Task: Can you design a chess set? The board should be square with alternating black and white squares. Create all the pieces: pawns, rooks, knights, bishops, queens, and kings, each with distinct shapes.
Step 1847:
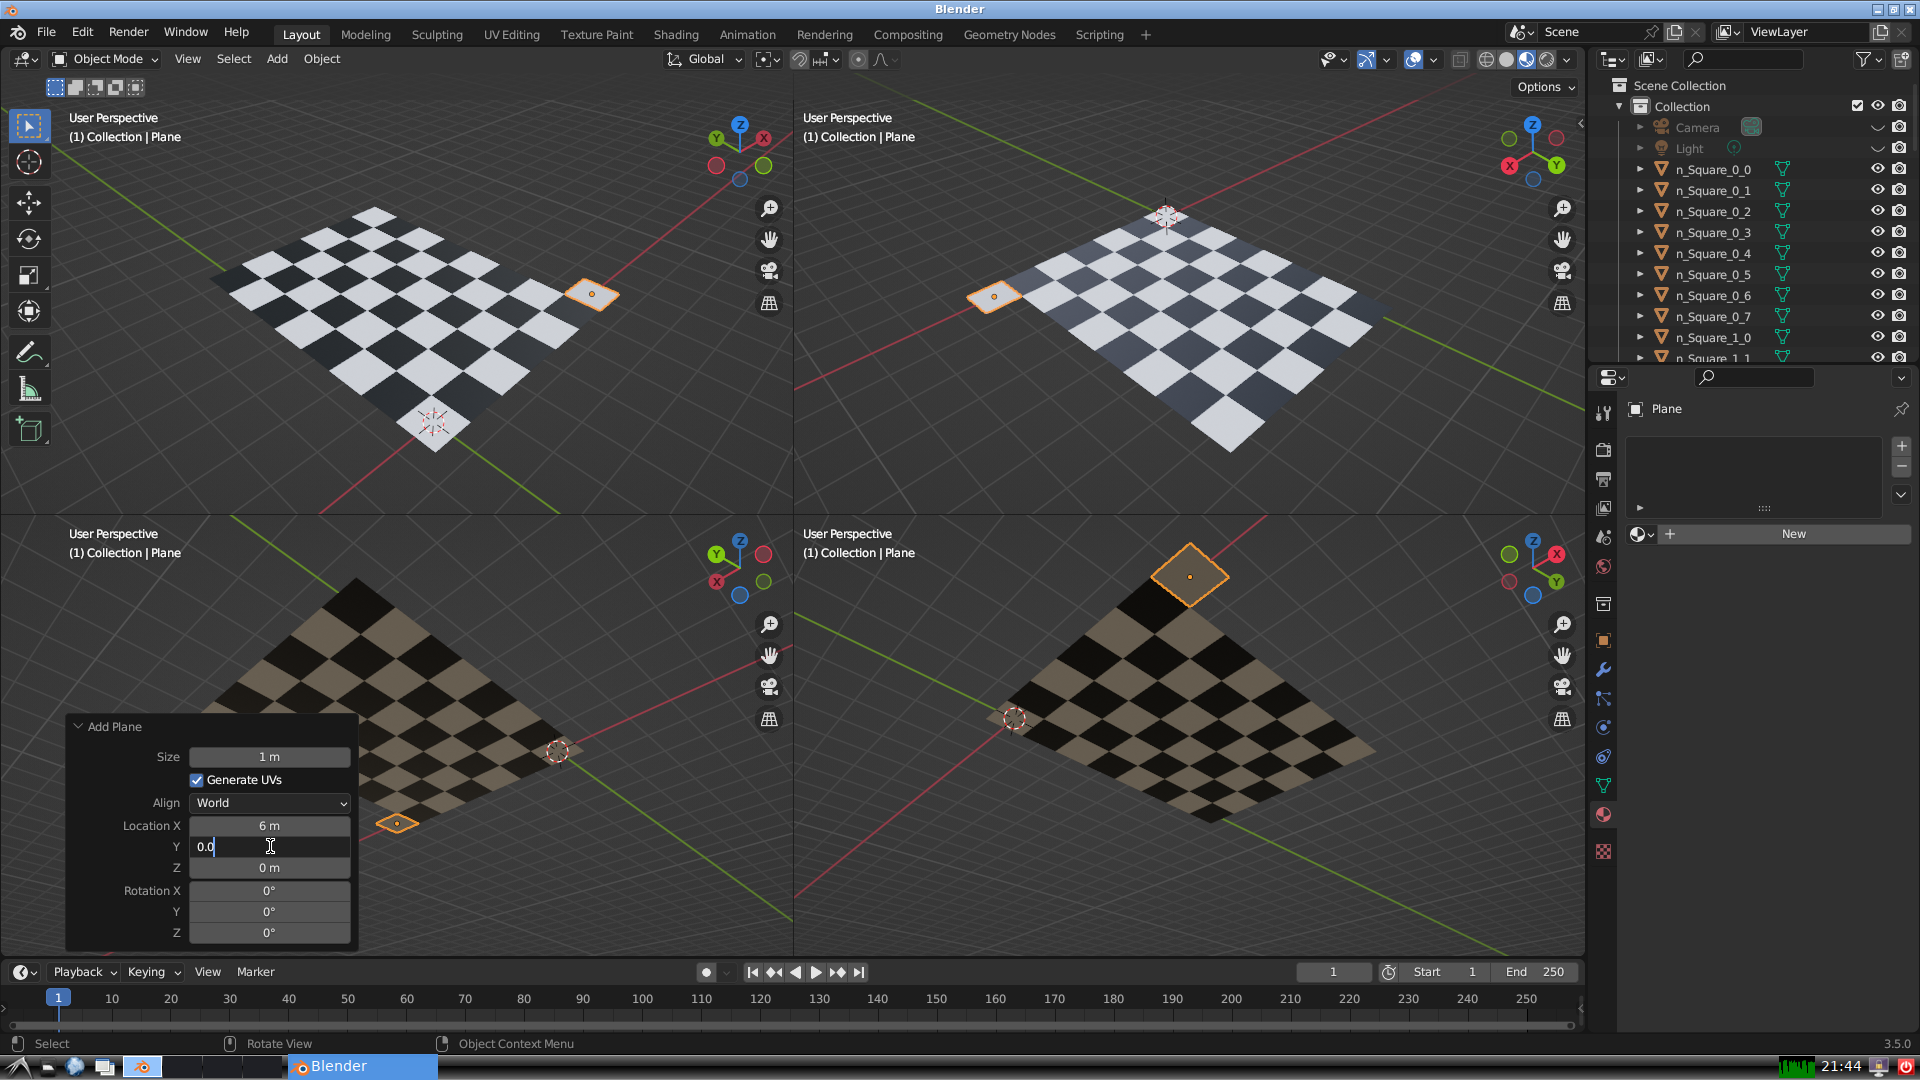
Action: {"key_press": ['Return']}